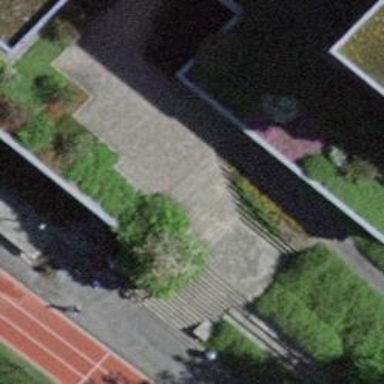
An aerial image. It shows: Road with steps.